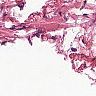
Metastatic tissue present: no